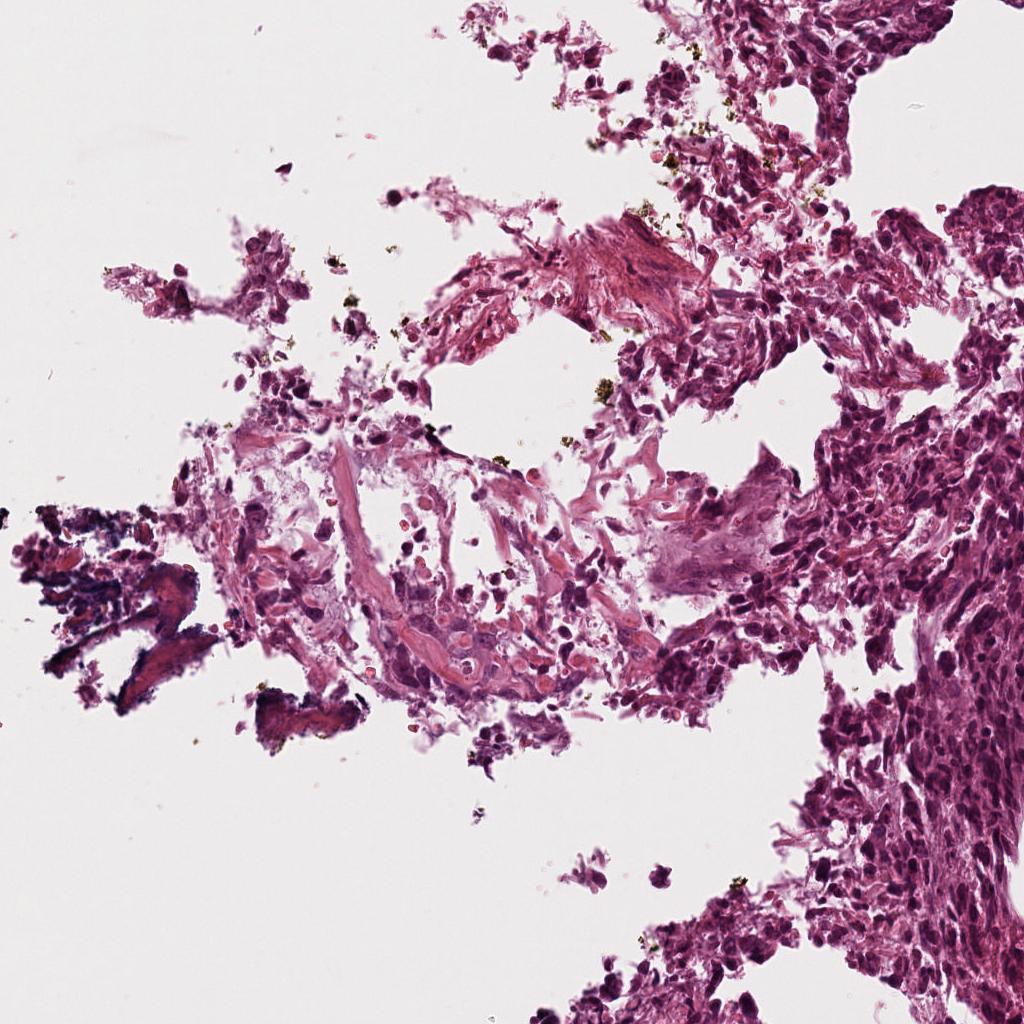
Label: Viable